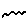
Label: zigzag